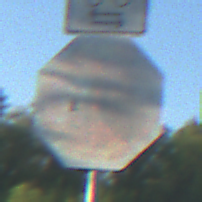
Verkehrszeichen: Stop
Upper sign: RichtungsangabeDurchPfeile9
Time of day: MorningAfternoon
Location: Outdoor (Nature)
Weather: Clear
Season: NotSpecified
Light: Natural